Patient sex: F
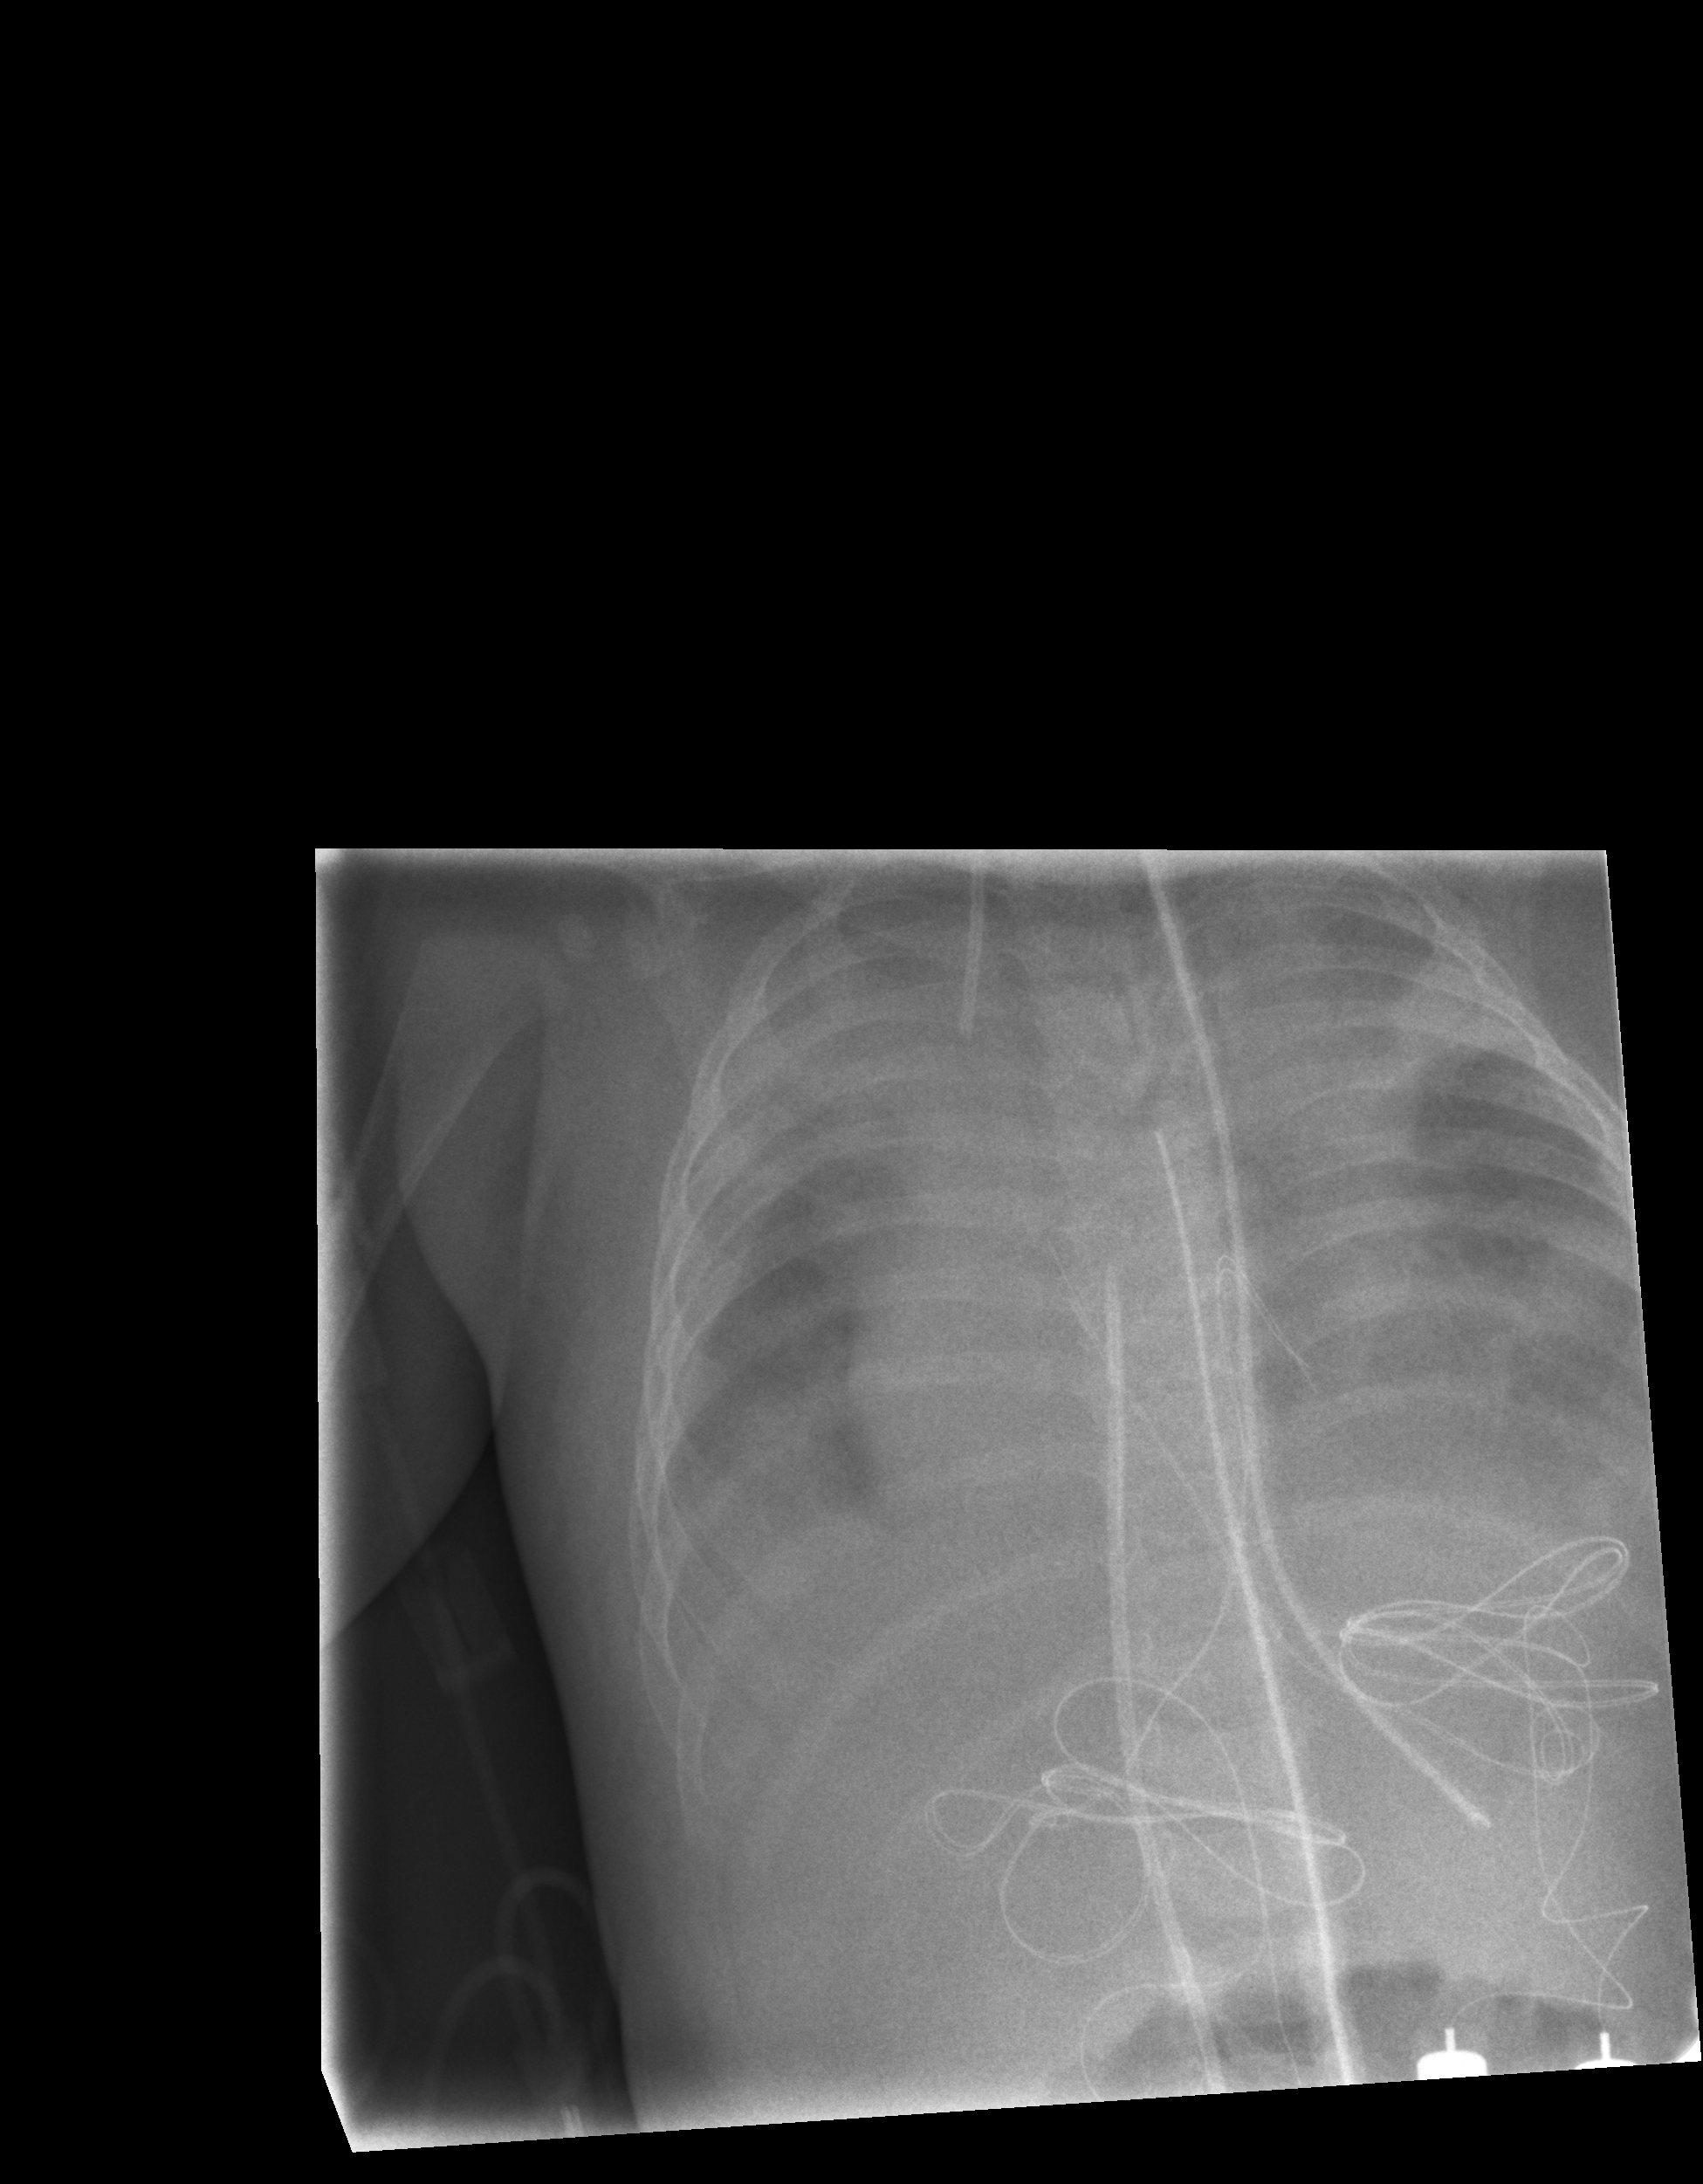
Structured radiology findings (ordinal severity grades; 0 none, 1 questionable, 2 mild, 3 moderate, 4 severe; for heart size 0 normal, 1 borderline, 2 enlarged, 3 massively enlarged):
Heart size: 0
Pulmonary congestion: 0
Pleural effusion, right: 2
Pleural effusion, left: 2
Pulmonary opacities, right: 3
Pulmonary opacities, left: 3
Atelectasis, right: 3
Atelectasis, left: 3